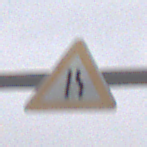
Verkehrszeichen: EinseitigVerengteFahrbahnRechts
Umgebung: Outdoor, RoadRail
Tageszeit: Midday
Wetter: Overcast
Licht: Natural
Jahreszeit: NotSpecified
Kontrast: LowContrast